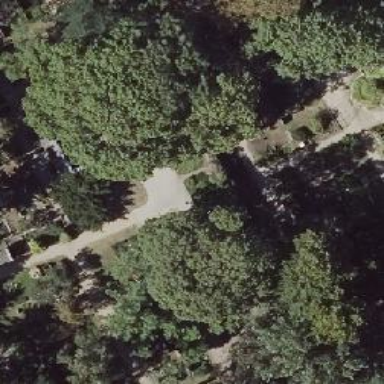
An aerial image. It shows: Historic tomb in the cemetery.